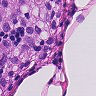
Metastatic tissue present: yes